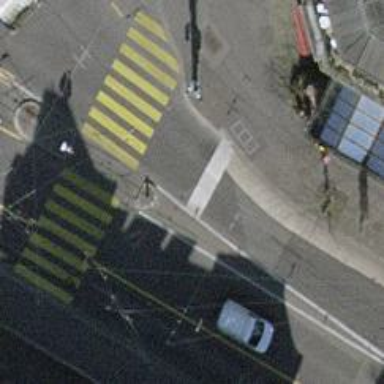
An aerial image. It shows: Road with traffic signals.